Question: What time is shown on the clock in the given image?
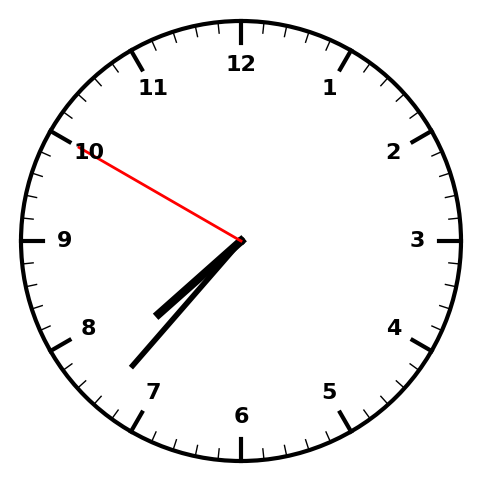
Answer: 07:36:50